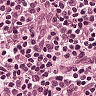
Metastatic tissue present: no